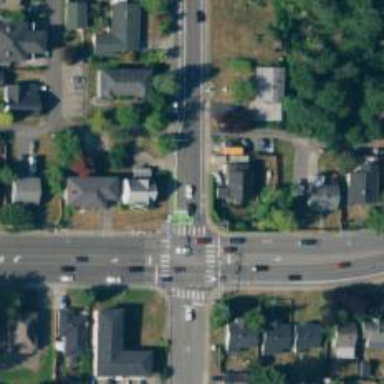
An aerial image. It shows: Crossing on the road.